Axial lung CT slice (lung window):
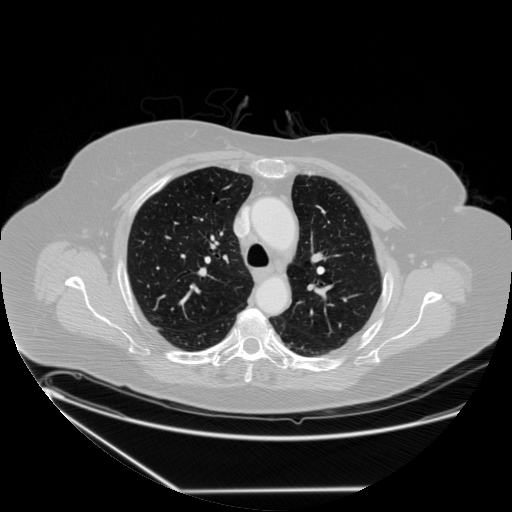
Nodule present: no